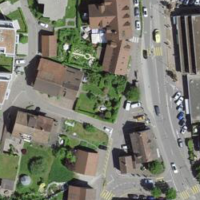
EUNIS habitat code: 55
Species observed at this site:
Colletes hederae
Baccha elongata